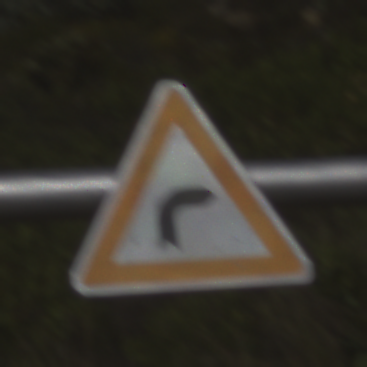
Verkehrszeichen: KurveRechts
Umgebung: Outdoor, RoadRail
Tageszeit: MorningAfternoon
Wetter: PartlyCloudy
Licht: Natural
Jahreszeit: NotSpecified
Kontrast: HighContrast